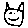
Label: cat